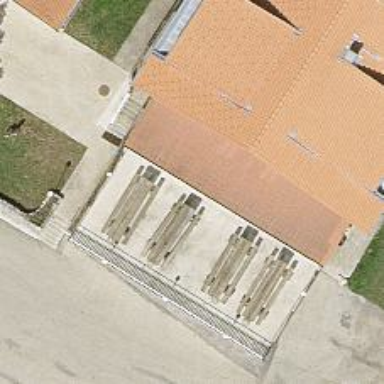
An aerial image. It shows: Hostel with restaurant.